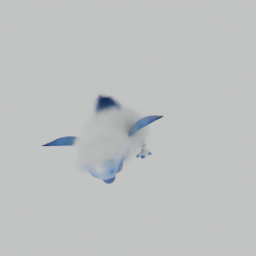
Label: animals